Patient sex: F
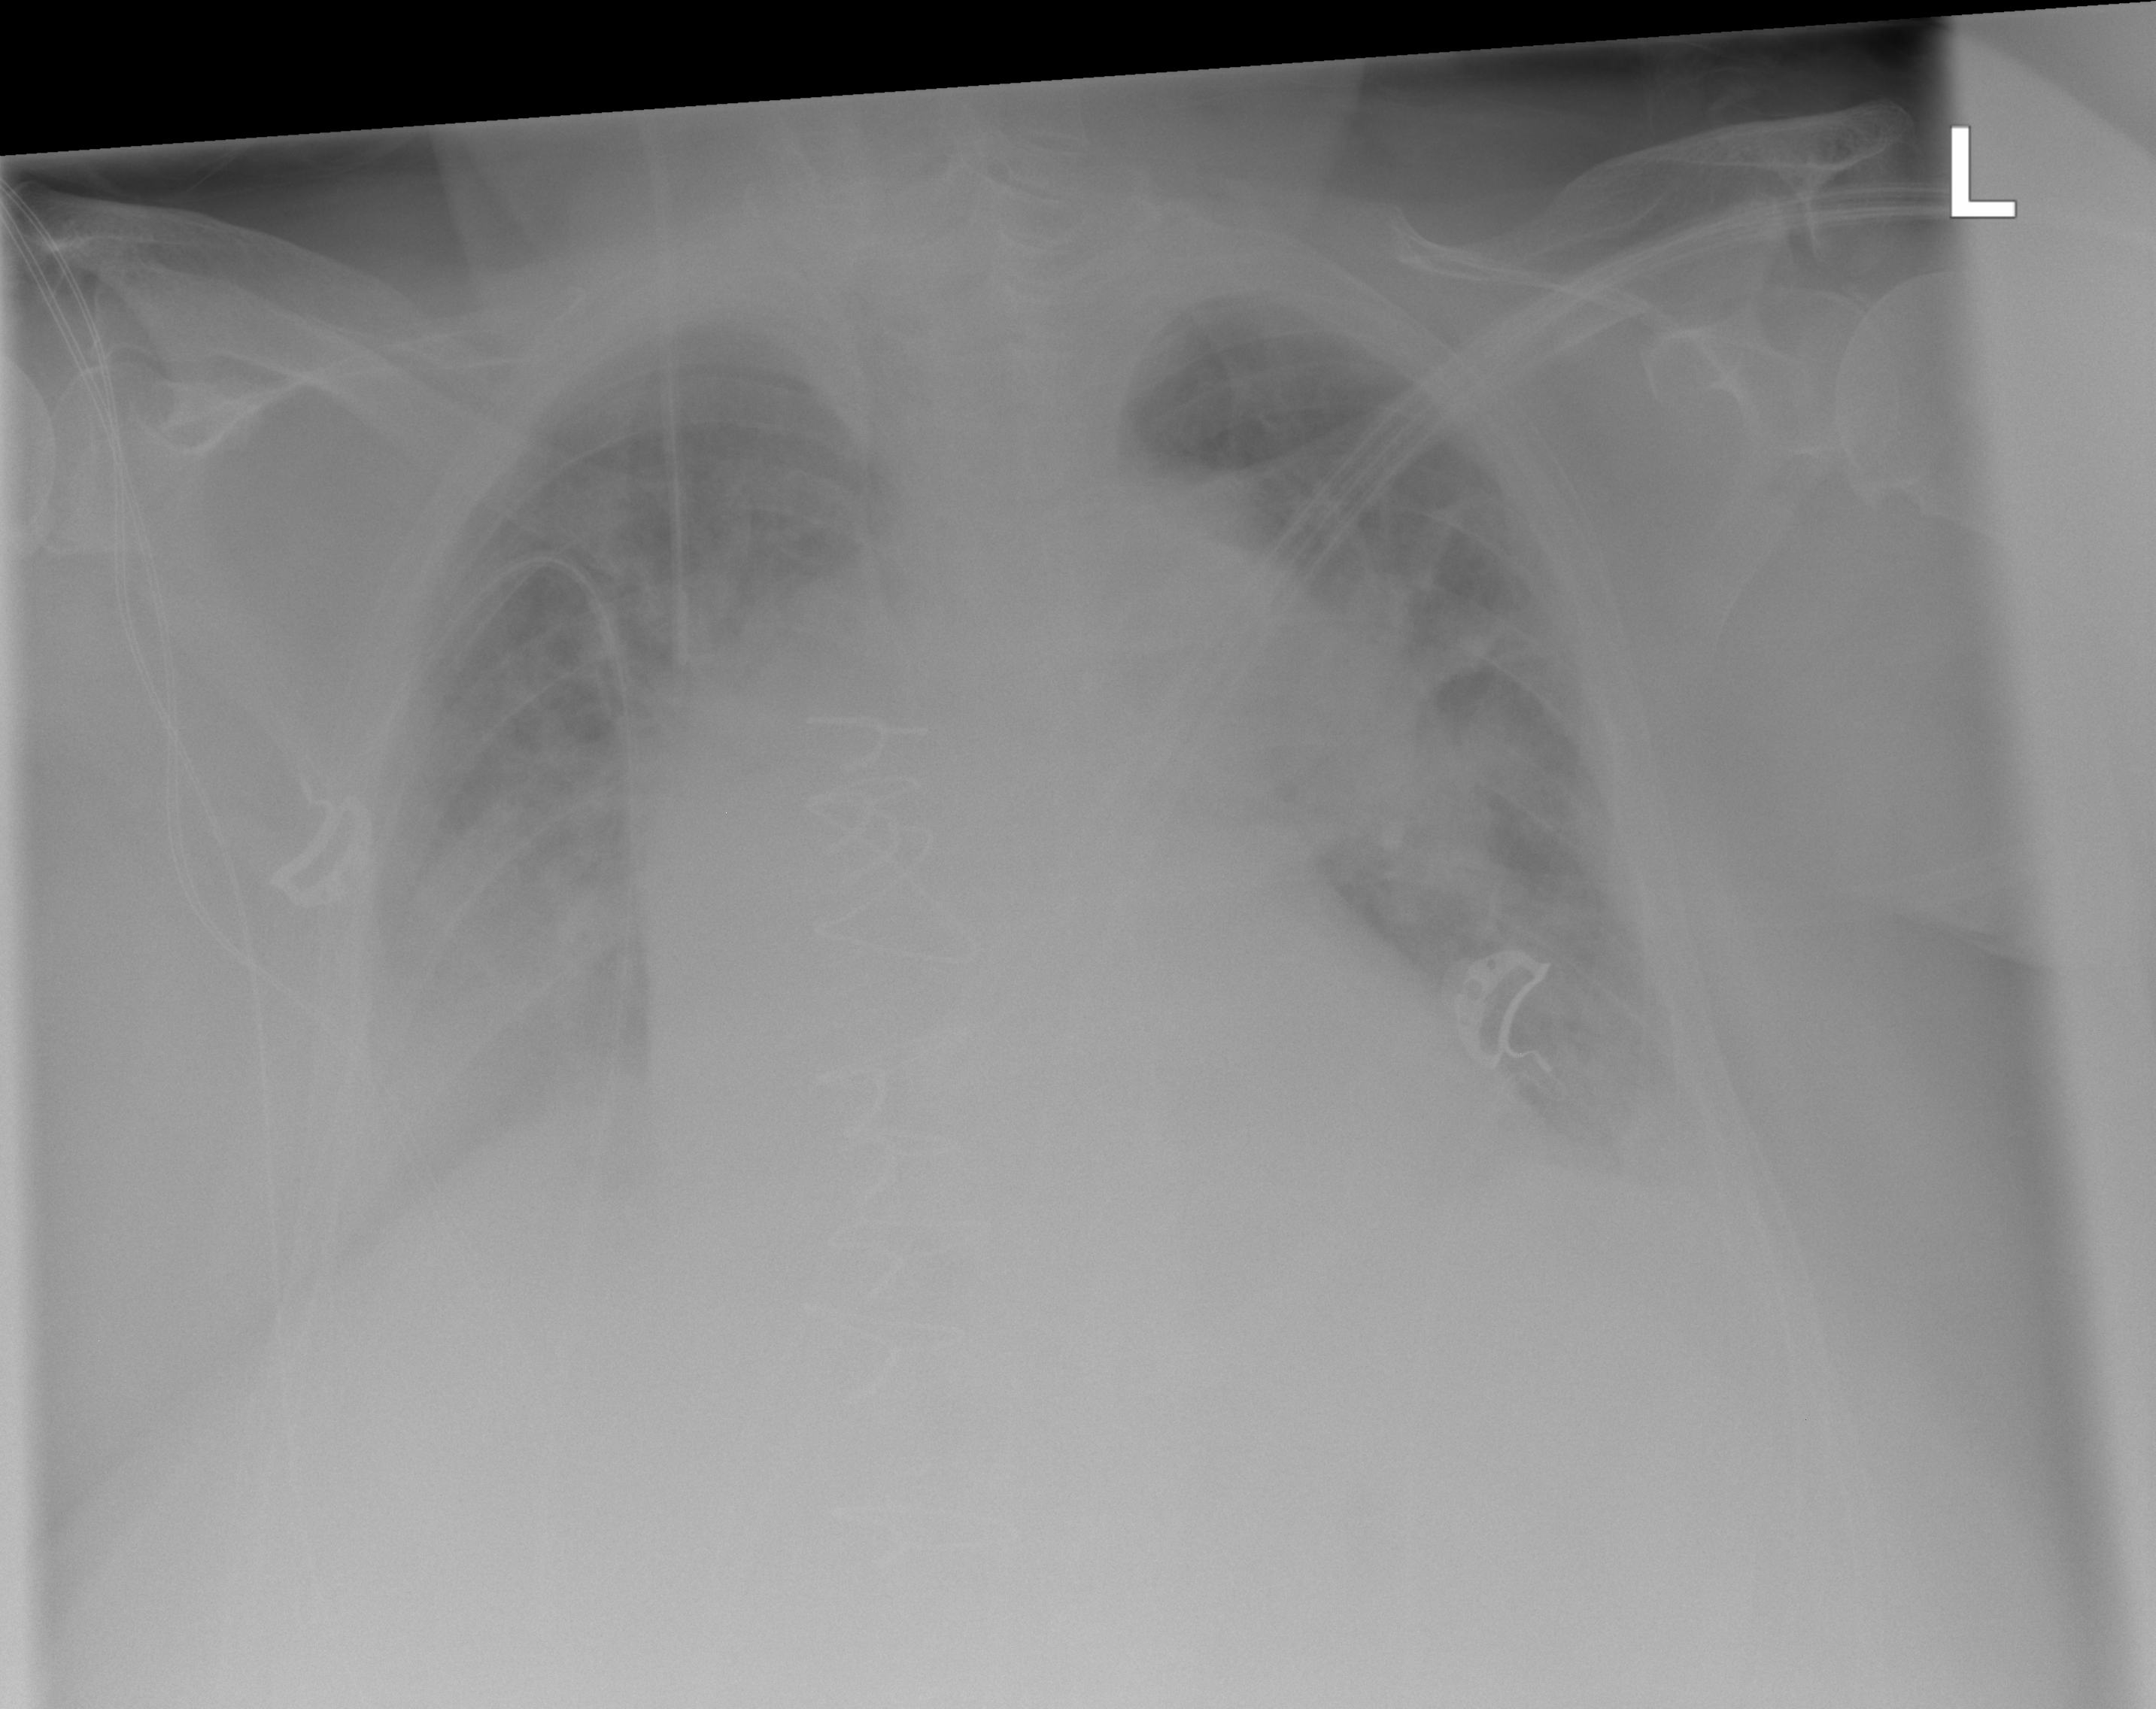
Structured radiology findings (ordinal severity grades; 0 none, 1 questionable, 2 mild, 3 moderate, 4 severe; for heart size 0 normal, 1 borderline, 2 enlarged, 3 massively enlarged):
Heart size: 2
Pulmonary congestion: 2
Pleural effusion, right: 2
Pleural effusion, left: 2
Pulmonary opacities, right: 1
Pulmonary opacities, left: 1
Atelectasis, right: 2
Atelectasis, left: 2